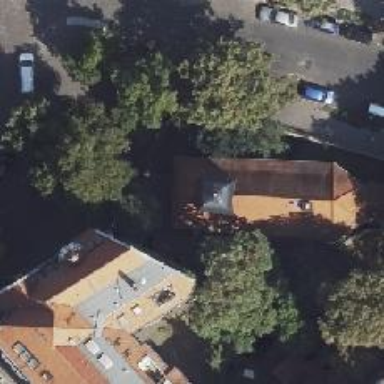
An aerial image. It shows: View of roof edge.